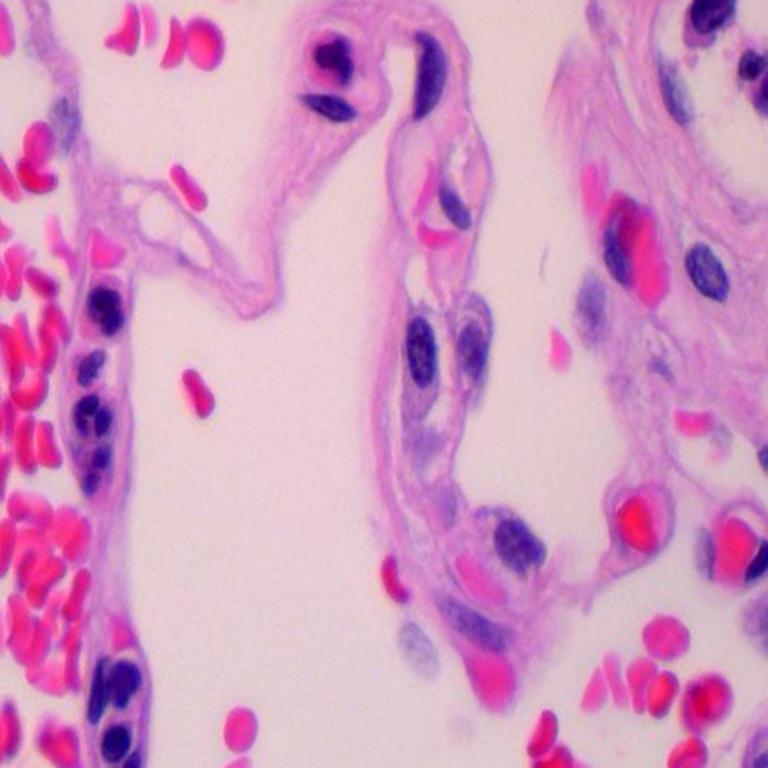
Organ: lung
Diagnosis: benign